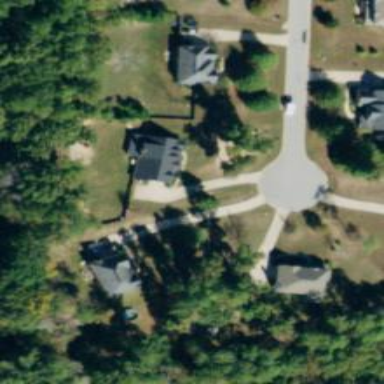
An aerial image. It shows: Driveway.